Field crop: maize
Growth stage: 2
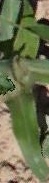
Species: maize